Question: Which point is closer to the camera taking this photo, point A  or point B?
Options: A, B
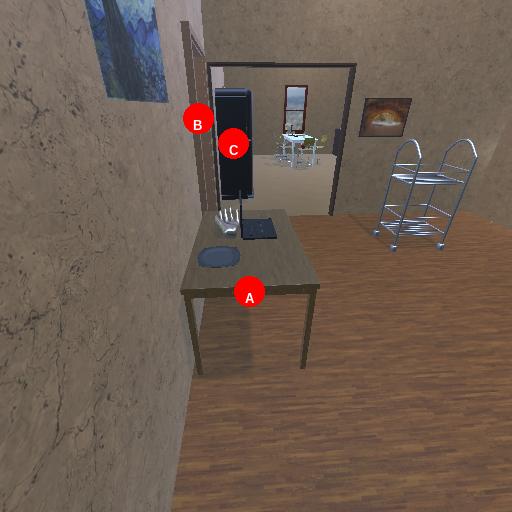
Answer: A